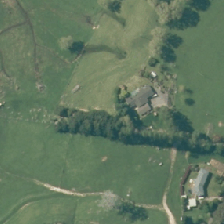
Land cover: harvested_forest